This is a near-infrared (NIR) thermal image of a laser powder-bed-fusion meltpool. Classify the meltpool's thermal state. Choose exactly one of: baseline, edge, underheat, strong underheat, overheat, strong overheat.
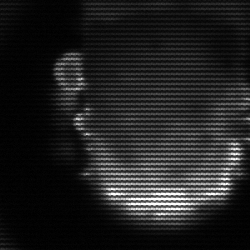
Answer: baseline